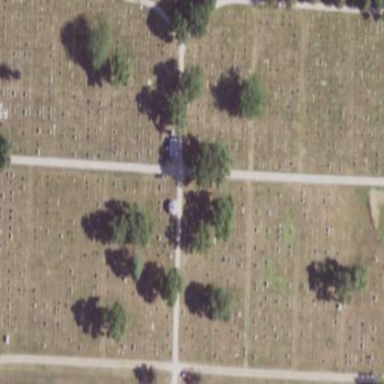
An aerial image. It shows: Cemetery.